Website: home-depot
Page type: delivery-shipping
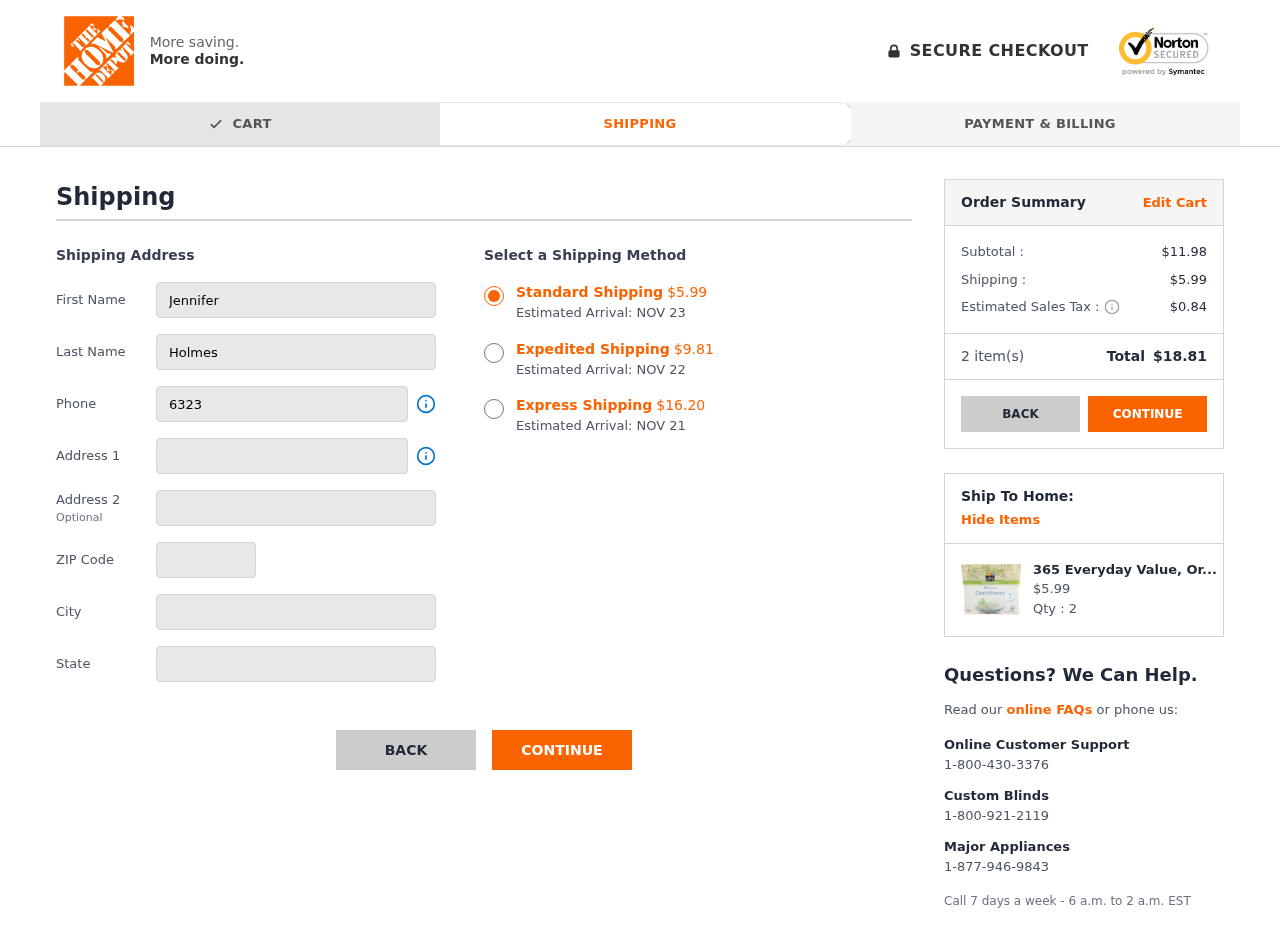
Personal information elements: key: PII_CITY
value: Michaelville
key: PII_FIRSTNAME
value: Jennifer
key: PII_LASTNAME
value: Holmes
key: PII_PHONE
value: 6323946761
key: PII_POSTCODE
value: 56437
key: PII_STATE
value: Hawaii
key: PII_STREET
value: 48484 Amber Plaza
Product elements: key: PRODUCT1_NAME
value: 365 Everyday Value, Organic Riced Cauliflower, 12 oz (Frozen)
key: PRODUCT1_PRICE
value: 5.99
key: PRODUCT1_QUANTITY
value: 2
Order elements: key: ORDER_SHIPPING_COST_STANDARD
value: $5.99
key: ORDER_DELIVERY_DATE
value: NOV 23
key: ORDER_SHIPPING_COST_EXPEDITED
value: $9.81
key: ORDER_DELIVERY_DATE_EXPEDITED
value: NOV 22
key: ORDER_SHIPPING_COST_EXPRESS
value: $16.20
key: ORDER_DELIVERY_DATE_EXPRESS
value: NOV 21
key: ORDER_SUBTOTAL
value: $11.98
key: ORDER_SHIPPING_COST
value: $5.99
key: ORDER_TAX
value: $0.84
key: ORDER_NUM_ITEMS
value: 2
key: ORDER_TOTAL
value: $18.81